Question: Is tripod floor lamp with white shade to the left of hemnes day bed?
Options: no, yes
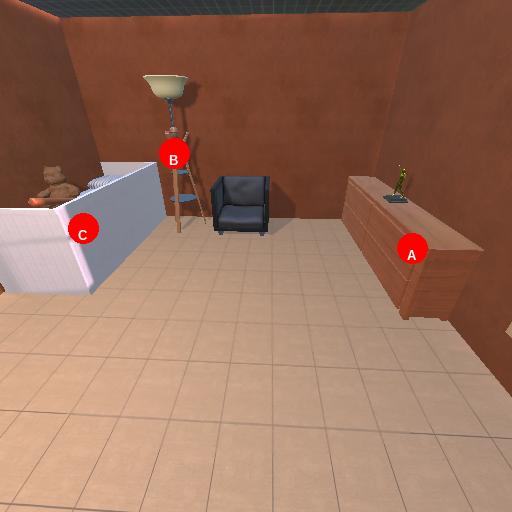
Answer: no